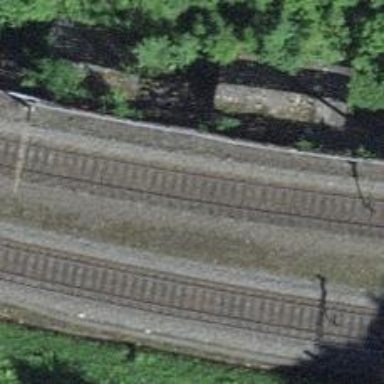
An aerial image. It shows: Single railway track with electrified contact line.